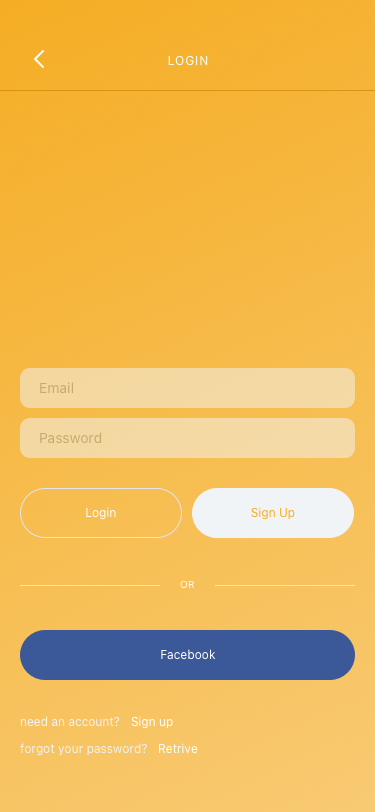
Text in this UI design:
forgot your password?
Retrive
need an account?
Sign up
OR
LOGIN